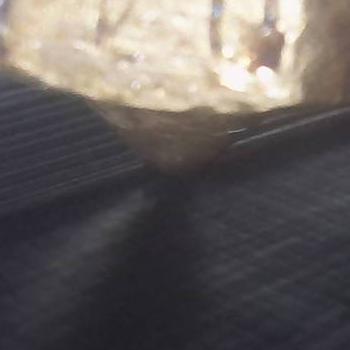
Flow rate: 59%